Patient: sex F, age 83
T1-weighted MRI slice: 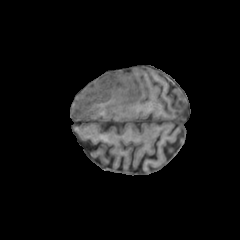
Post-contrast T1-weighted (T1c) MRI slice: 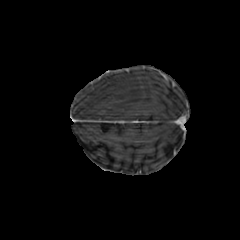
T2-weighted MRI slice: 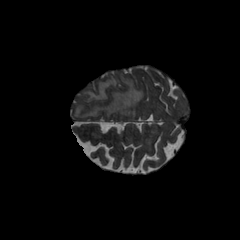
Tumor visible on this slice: yes
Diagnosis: Glioblastoma, IDH-wildtype
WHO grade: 4